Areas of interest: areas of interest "Xinshilin Holiday Hotel (Zhengzhou East Station Convention & Exhibition Center Branch)"
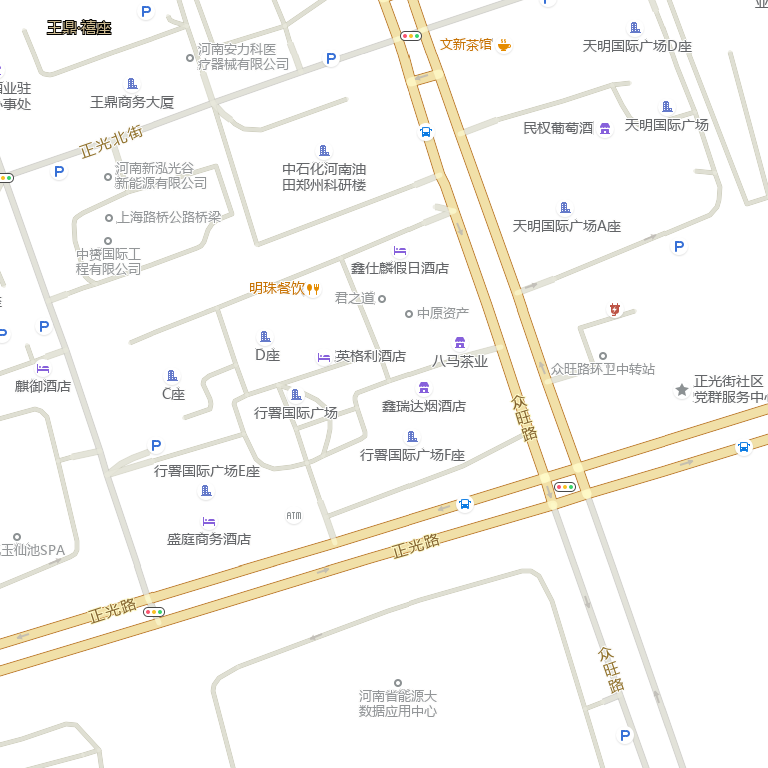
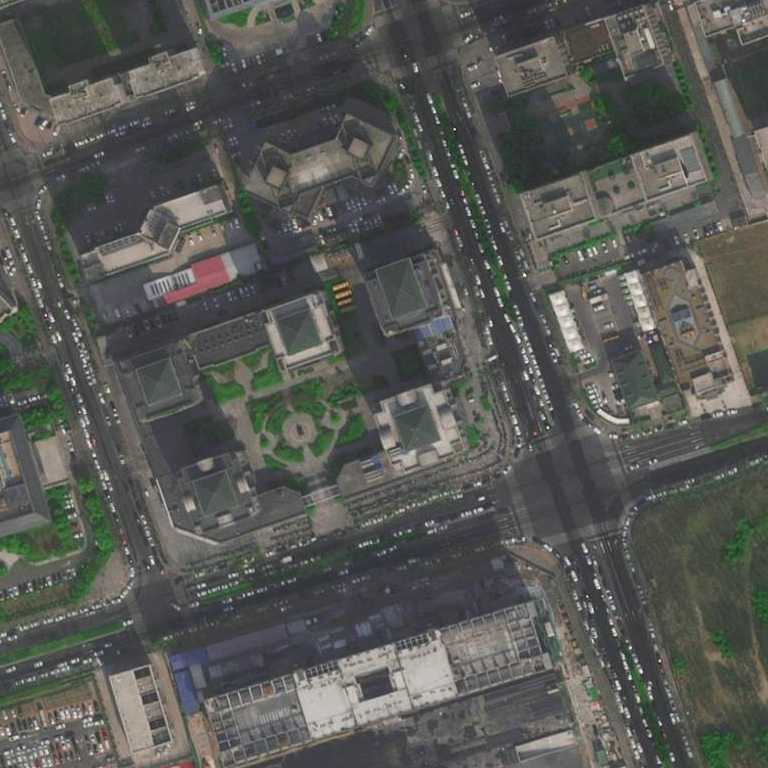